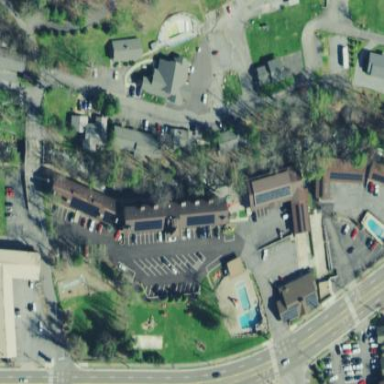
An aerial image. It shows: Resort area that features motel for tourists.